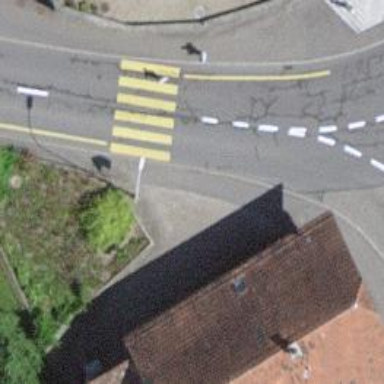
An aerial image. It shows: Bus stop equipped with public transport stop position.